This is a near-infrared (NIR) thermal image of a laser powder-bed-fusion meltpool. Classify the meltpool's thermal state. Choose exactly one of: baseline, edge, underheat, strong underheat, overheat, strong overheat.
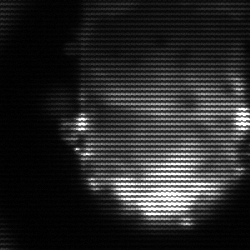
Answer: baseline